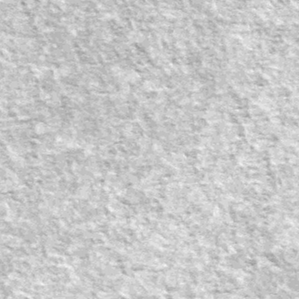
Label: frost